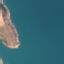
Land use / land cover: SeaLake